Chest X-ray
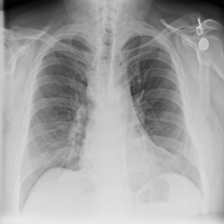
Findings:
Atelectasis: negative
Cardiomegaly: negative
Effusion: negative
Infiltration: negative
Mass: negative
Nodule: negative
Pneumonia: negative
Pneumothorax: negative
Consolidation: negative
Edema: negative
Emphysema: negative
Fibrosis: negative
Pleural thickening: negative
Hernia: negative